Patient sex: M
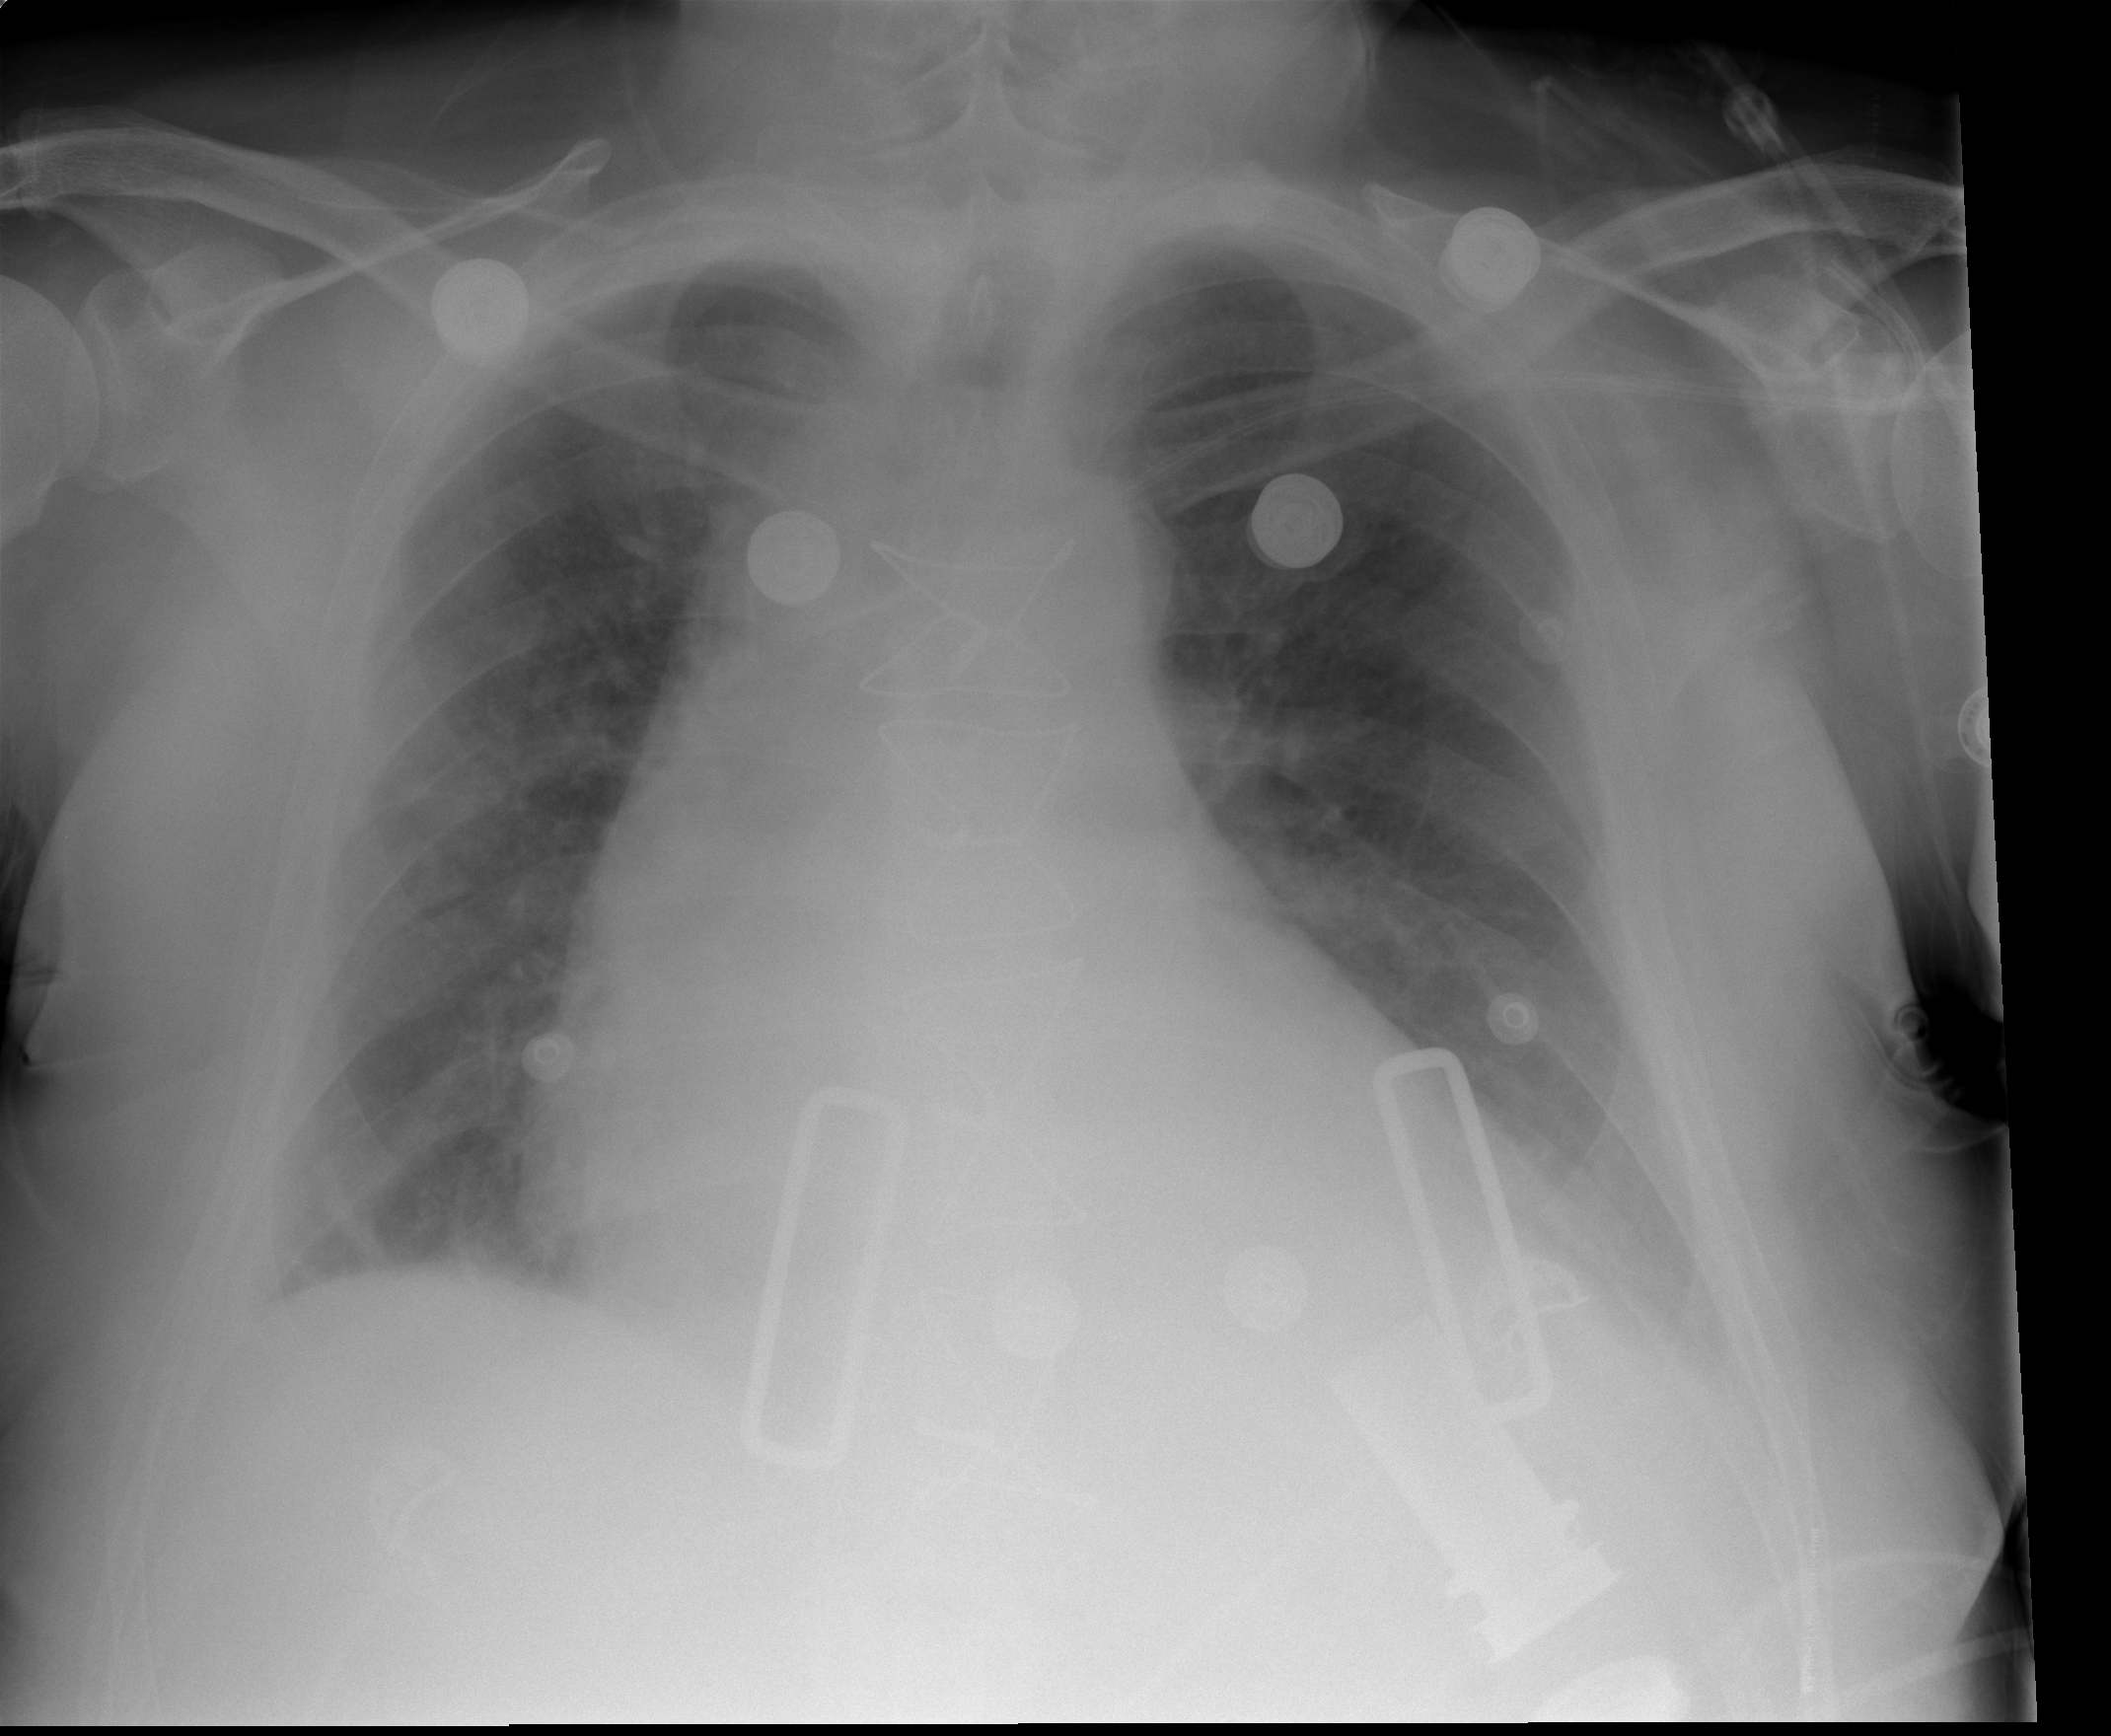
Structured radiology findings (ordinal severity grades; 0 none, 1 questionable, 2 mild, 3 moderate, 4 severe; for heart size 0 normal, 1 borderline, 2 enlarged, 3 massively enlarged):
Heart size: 2
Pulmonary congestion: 0
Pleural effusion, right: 1
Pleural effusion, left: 2
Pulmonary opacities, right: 0
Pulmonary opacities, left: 0
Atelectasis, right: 2
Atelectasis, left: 0